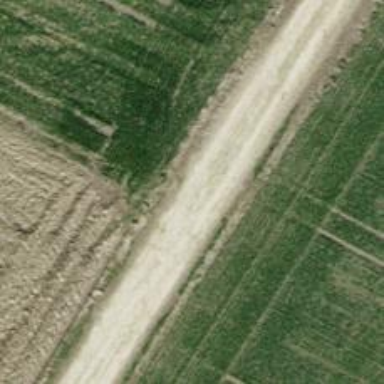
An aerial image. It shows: Track with grade2 tracktype.